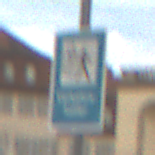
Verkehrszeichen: Verkehrshelfer
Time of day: MorningAfternoon
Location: Outdoor (Suburban)
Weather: Overcast
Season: NotSpecified
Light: Natural